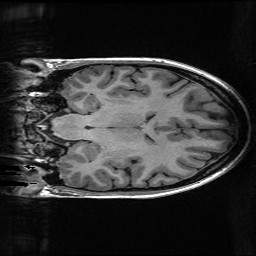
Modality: T1w
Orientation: coronal
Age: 30
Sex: male